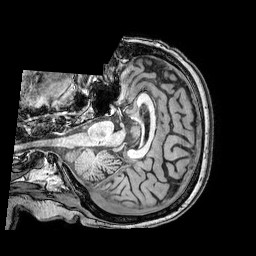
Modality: T1w
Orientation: axial
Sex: female
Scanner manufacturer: philips
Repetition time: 0.008127 s
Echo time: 0.00372 s